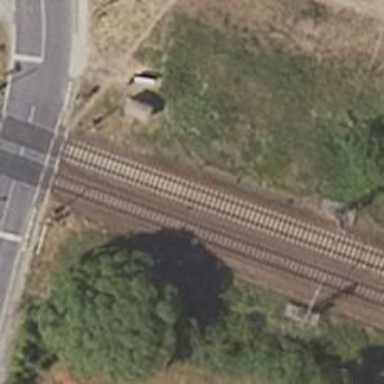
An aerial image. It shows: Railway signal.